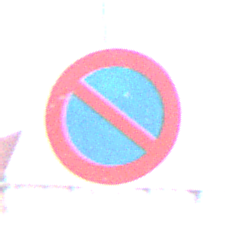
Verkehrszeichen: EingeschraenktesHalteverbot
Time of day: MorningAfternoon
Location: Outdoor (Urban)
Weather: Clear
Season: NotSpecified
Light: Natural